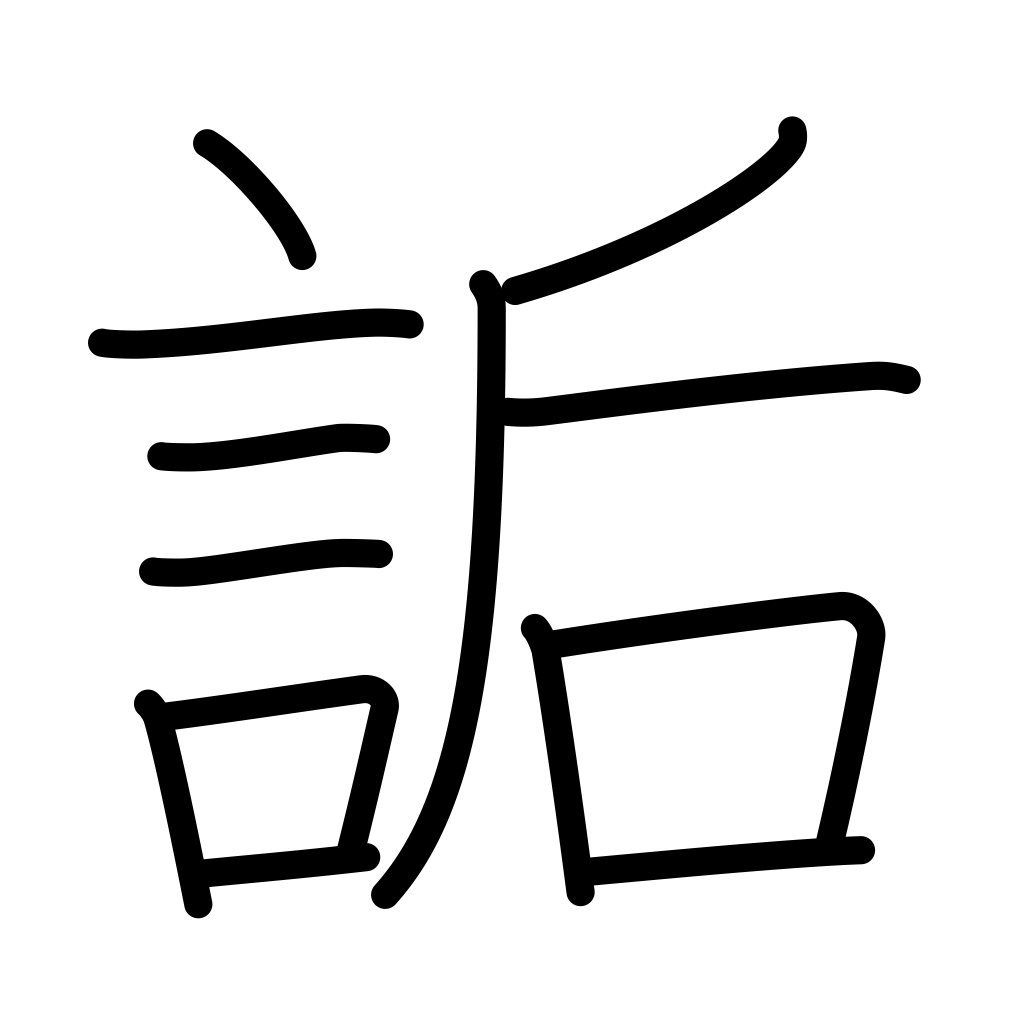
Meaning: ridicule